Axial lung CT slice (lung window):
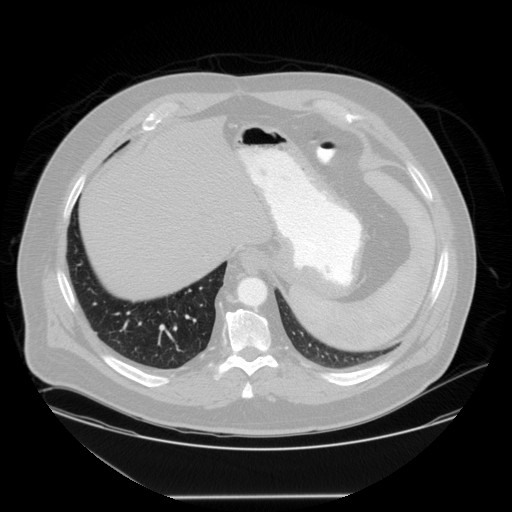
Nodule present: no